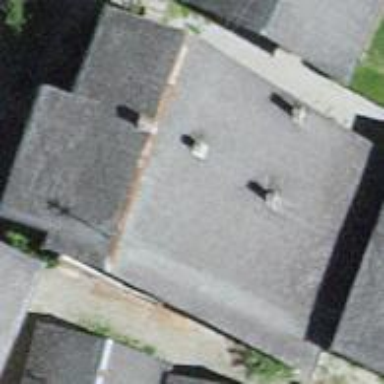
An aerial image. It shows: Simple and straightforward house.